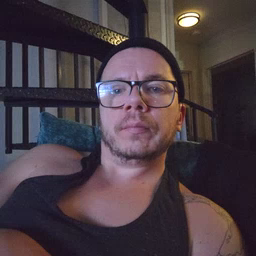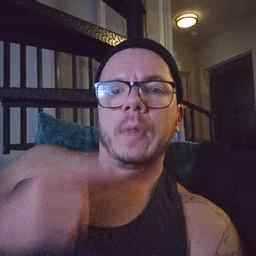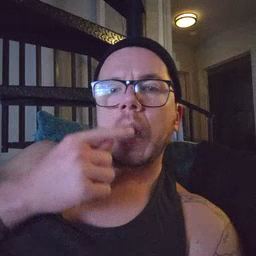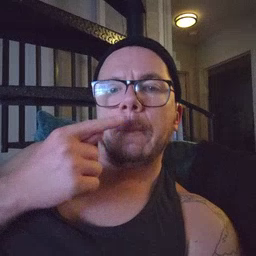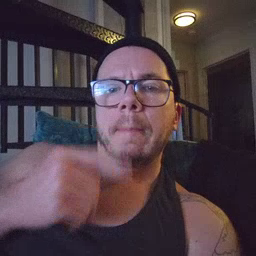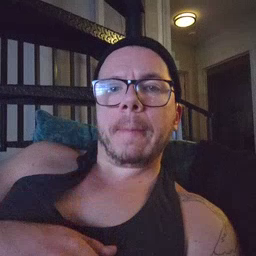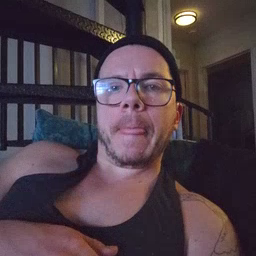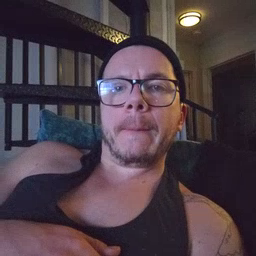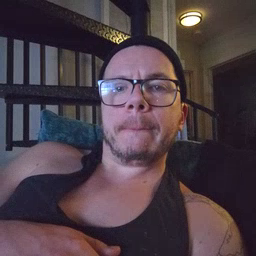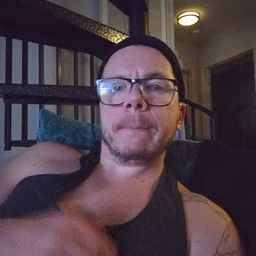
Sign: lips